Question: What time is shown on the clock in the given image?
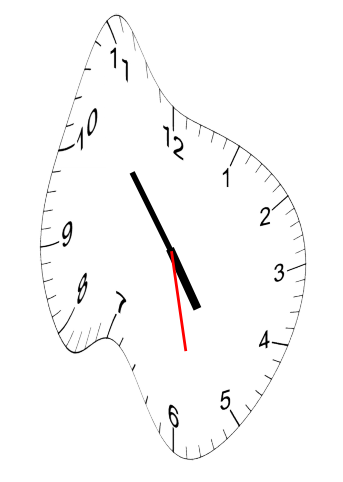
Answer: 04:53:28